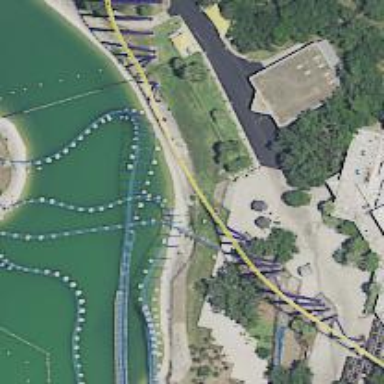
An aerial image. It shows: Thrilling roller coaster attraction.